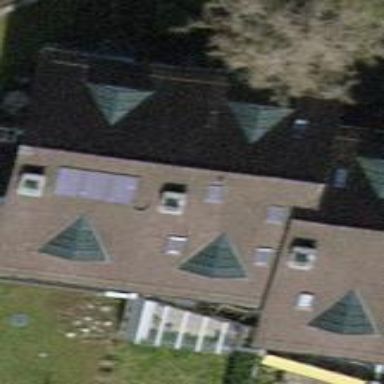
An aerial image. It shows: Terrace building with gabled grey roof oriented across.